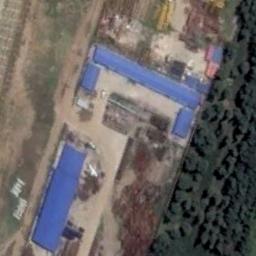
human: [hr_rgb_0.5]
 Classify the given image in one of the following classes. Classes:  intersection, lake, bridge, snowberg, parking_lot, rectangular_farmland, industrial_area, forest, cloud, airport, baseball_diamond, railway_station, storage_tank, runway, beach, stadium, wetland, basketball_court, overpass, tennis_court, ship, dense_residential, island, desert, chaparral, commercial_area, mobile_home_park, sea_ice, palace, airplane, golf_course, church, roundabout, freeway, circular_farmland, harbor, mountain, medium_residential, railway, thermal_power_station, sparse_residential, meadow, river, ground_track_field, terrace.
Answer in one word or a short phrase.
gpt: industrial_area